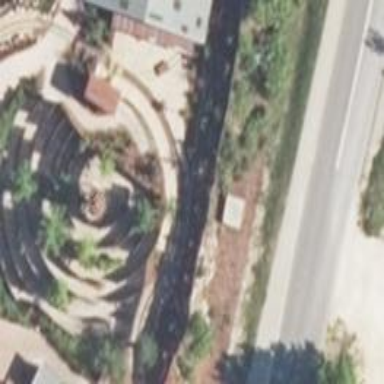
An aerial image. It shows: Maze attraction.